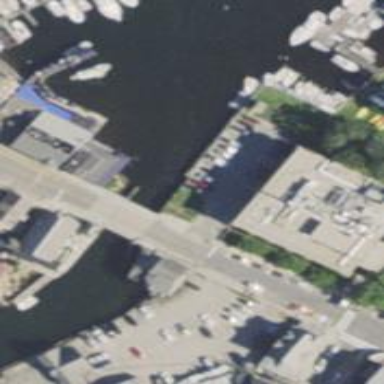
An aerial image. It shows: Bascule bridge for pedestrians.